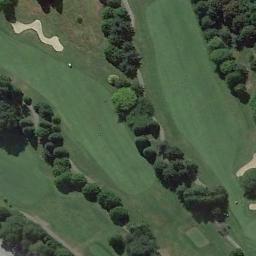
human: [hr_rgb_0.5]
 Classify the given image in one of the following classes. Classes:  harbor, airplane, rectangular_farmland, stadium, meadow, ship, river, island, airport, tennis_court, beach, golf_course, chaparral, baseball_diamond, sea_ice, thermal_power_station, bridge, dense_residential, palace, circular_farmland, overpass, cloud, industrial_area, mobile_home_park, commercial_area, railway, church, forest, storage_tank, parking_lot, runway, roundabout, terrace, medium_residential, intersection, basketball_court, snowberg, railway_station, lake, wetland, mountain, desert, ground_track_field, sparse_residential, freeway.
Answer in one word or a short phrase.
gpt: golf_course